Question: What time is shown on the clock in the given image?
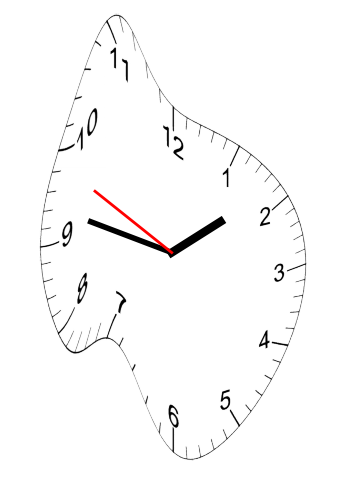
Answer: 01:46:49